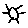
Label: sun